Interaction volume radius: 10 \u00c5
Interaction volume height: 25 \u00c5
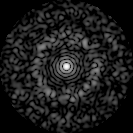
Disorder parameter: 0.83